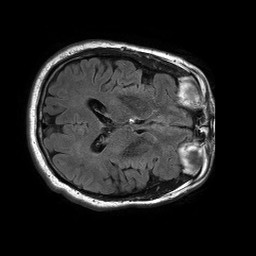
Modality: FLAIR
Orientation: axial
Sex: male
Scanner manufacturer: philips
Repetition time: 11 s
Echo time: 0.125 s